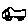
Label: car